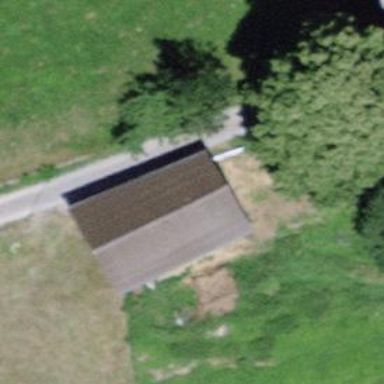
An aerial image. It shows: Barn.